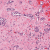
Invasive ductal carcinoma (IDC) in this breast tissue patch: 1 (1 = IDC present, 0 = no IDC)